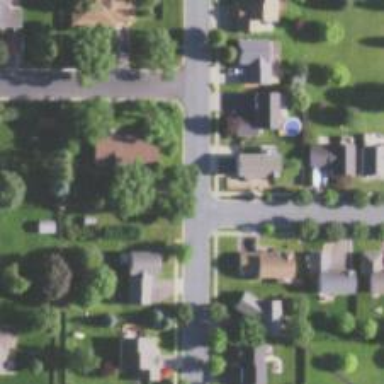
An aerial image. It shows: Residential road with sidewalk on the left side.